Current action and preconditions to check: trajectory_clear

Your task: For each precondition in the list above, predict whether it will hold at this action.

Consider the current scene as observed from the mobile robot's camera, and analyze the predicted future states of all dynamic agents (e.g., people, animals, vehicles, or any moving entities) within the NEXT SECOND.

IMPORTANT: Only answer "very likely" if you are absolutely certain—based on strong, clear evidence—that a dynamic agent will violate the precondition in the predicted future state. Do NOT answer "very likely" for unlikely, ambiguous, or low-probability risks.

Ask yourself for each precondition: Is there a high probability, with clear and convincing evidence, that the predicted future states of any dynamic agent will interfere with the predicted future state of the currently executing action within the NEXT SECOND, causing that precondition to fail?

Assess the risk level based on these predictions. Use "likely" or "very likely" if motions create a clear risk of interference.

Use "neutral" or "improbable" if agents are nearby but their predicted paths are clearly diverging or non-conflicting.

Failure Risk Categories: "very improbable", "improbable", "neutral", "likely", "very likely"

Answer Format: Output ONLY the probability_of_failure value from these categories: "very improbable", "improbable", "neutral", "likely", "very likely"

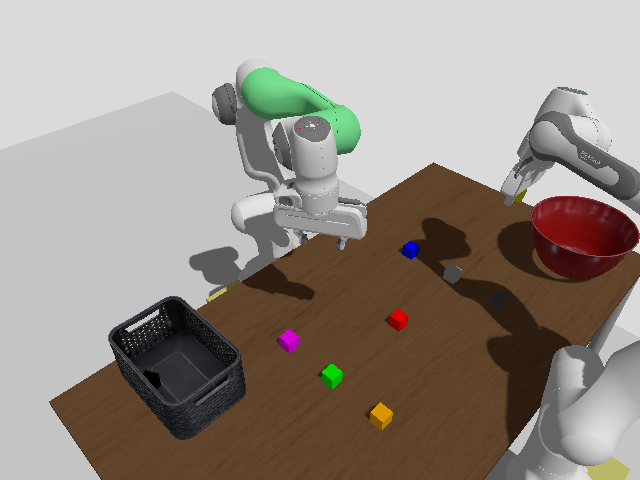

Answer: very improbable